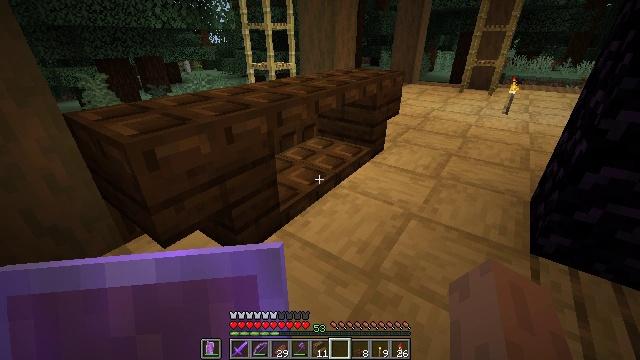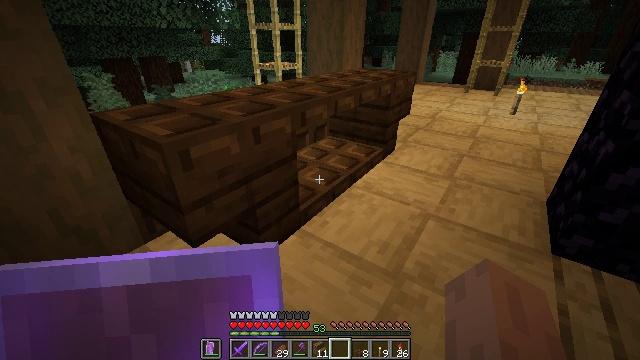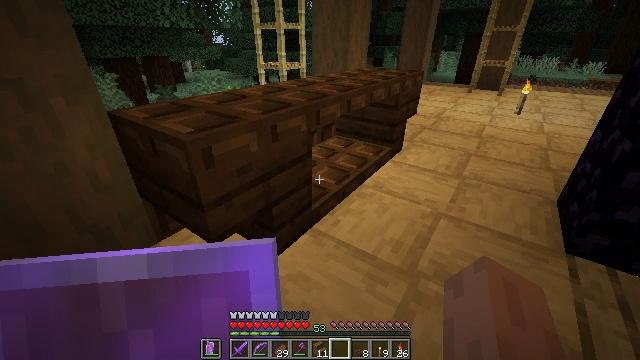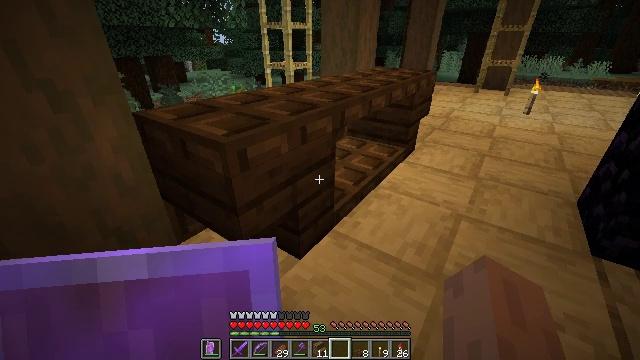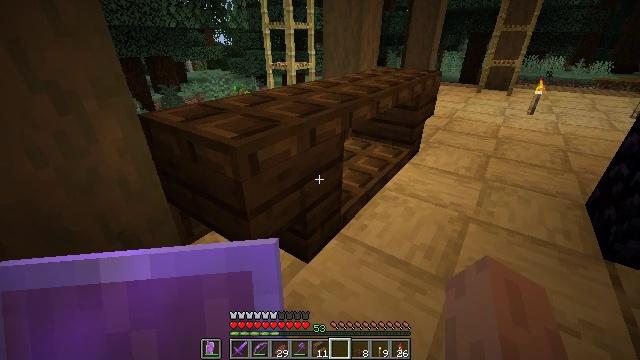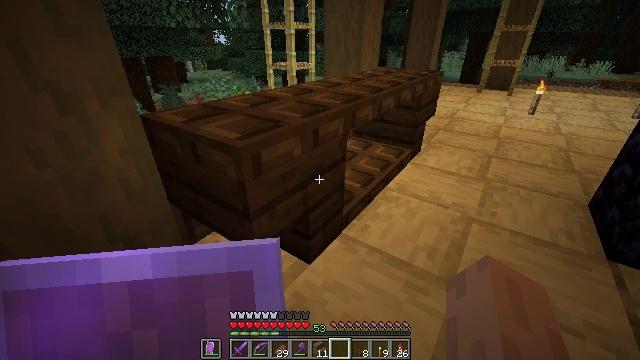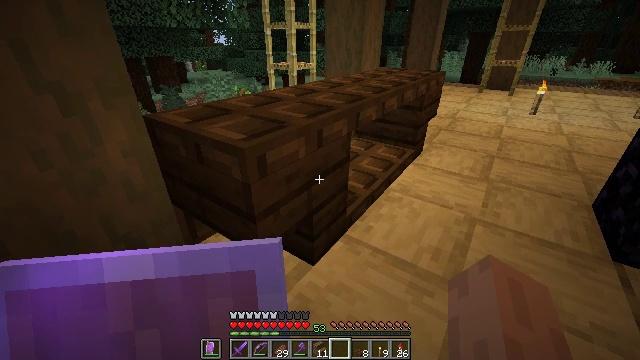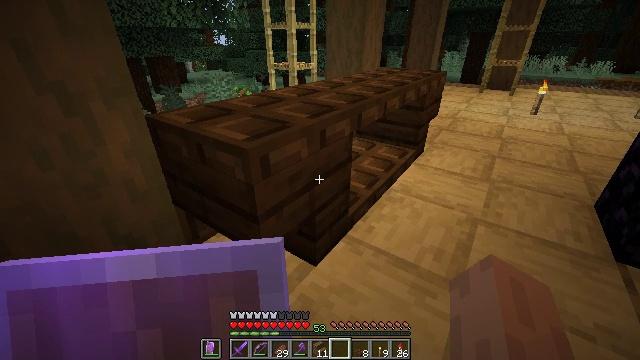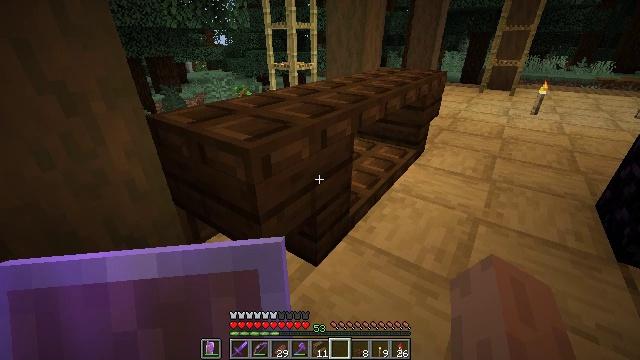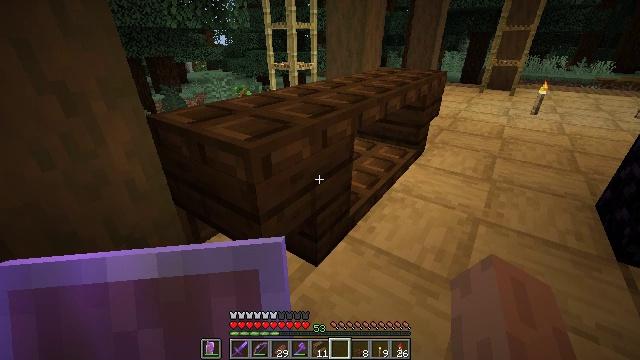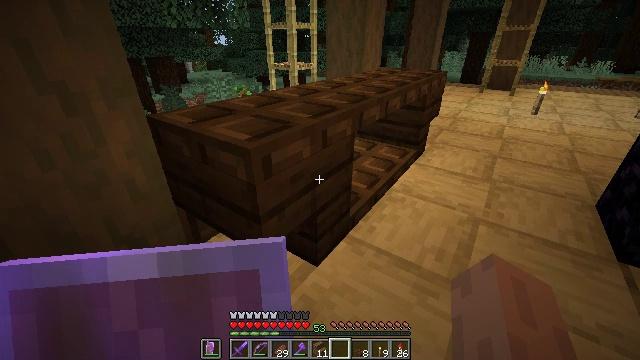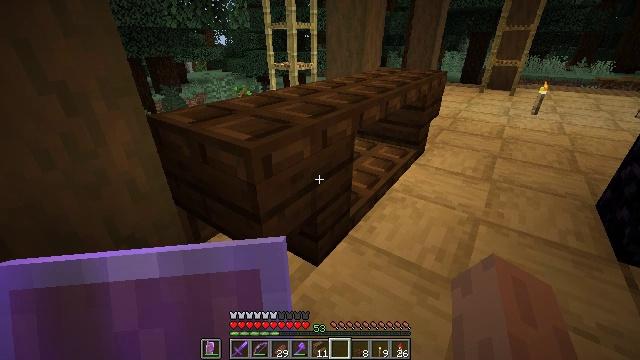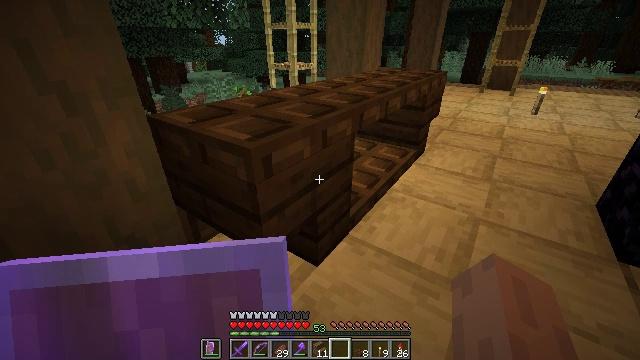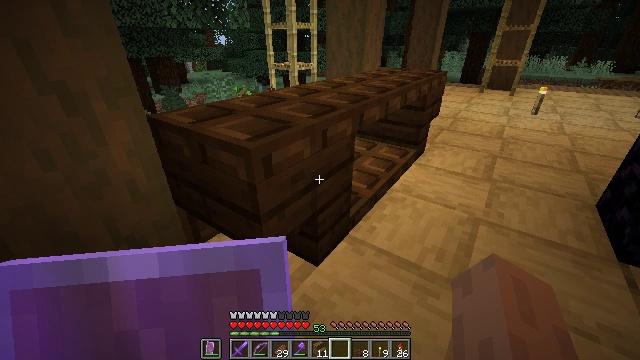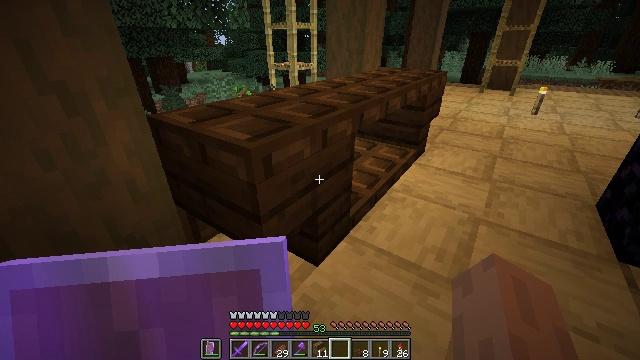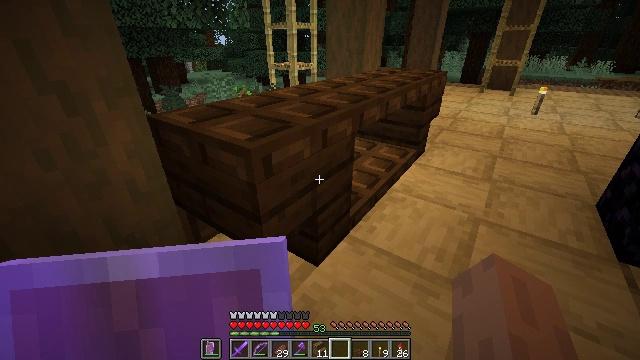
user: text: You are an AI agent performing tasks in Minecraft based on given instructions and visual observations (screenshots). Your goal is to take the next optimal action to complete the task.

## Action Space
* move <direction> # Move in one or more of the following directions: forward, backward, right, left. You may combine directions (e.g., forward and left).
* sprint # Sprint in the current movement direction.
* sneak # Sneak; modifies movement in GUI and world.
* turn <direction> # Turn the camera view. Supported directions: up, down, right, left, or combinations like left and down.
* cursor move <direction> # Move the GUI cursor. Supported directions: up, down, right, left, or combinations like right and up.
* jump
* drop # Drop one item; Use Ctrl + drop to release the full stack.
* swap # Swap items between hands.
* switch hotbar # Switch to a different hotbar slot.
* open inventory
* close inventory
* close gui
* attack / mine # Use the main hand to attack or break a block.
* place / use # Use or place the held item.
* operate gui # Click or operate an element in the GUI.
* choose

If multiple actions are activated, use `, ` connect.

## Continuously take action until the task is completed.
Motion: motion action
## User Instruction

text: Retrieve the dark oak trapdoor into your inventory.
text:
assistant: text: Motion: move left
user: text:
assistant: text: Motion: move left
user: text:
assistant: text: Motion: no_op
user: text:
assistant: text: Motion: no_op
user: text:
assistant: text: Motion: no_op
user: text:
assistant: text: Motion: no_op
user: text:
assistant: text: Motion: no_op
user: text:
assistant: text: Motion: no_op
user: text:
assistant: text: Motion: no_op
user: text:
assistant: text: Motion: no_op
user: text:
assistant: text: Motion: no_op
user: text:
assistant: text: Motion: no_op
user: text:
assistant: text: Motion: no_op
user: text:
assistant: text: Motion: no_op
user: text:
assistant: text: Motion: no_op
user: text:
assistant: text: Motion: no_op
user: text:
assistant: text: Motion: no_op
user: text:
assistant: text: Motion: no_op
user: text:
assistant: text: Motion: no_op
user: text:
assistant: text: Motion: no_op
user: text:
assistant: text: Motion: no_op
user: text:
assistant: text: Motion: no_op
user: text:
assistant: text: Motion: no_op
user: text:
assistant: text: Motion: no_op
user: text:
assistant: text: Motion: no_op
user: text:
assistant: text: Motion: no_op
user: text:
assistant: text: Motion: no_op
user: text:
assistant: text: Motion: no_op
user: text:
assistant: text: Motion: no_op
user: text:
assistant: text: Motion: no_op